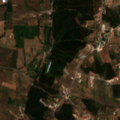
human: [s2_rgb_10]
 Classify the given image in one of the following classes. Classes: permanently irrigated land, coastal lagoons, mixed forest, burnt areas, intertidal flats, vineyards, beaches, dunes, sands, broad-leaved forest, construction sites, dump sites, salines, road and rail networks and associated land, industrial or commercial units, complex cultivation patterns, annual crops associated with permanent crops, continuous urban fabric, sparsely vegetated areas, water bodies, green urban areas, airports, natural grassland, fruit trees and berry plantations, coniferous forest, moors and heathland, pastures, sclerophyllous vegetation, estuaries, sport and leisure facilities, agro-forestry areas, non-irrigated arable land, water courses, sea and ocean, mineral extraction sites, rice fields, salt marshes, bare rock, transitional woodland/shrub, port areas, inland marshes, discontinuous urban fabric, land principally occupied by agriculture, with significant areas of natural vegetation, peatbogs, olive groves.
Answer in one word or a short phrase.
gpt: complex cultivation patterns, land principally occupied by agriculture, with significant areas of natural vegetation, mixed forest